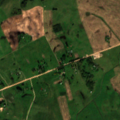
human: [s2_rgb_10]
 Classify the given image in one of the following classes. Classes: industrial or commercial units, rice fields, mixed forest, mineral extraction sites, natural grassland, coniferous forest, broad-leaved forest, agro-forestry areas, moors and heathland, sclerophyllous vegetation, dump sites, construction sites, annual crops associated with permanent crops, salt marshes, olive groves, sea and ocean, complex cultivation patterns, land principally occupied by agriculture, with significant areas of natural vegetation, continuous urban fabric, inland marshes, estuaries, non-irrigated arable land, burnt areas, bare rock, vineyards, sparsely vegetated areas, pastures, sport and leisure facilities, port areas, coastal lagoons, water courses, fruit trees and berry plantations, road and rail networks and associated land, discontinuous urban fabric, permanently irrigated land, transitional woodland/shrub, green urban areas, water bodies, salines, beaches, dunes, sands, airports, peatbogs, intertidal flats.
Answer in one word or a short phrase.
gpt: non-irrigated arable land, pastures, complex cultivation patterns, land principally occupied by agriculture, with significant areas of natural vegetation